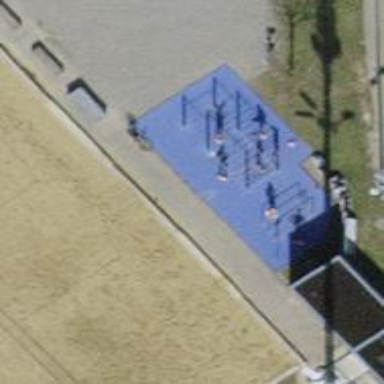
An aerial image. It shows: Fitness station in leisure land area.